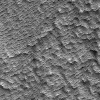
Atmospheric dust classification: not_dusty